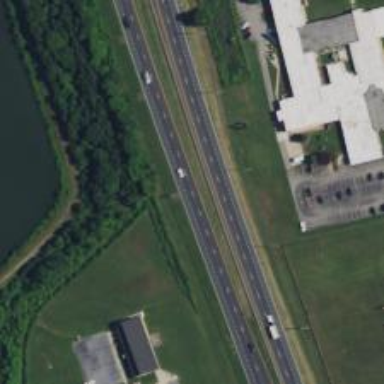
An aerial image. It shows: Trunk highway with expressway features.